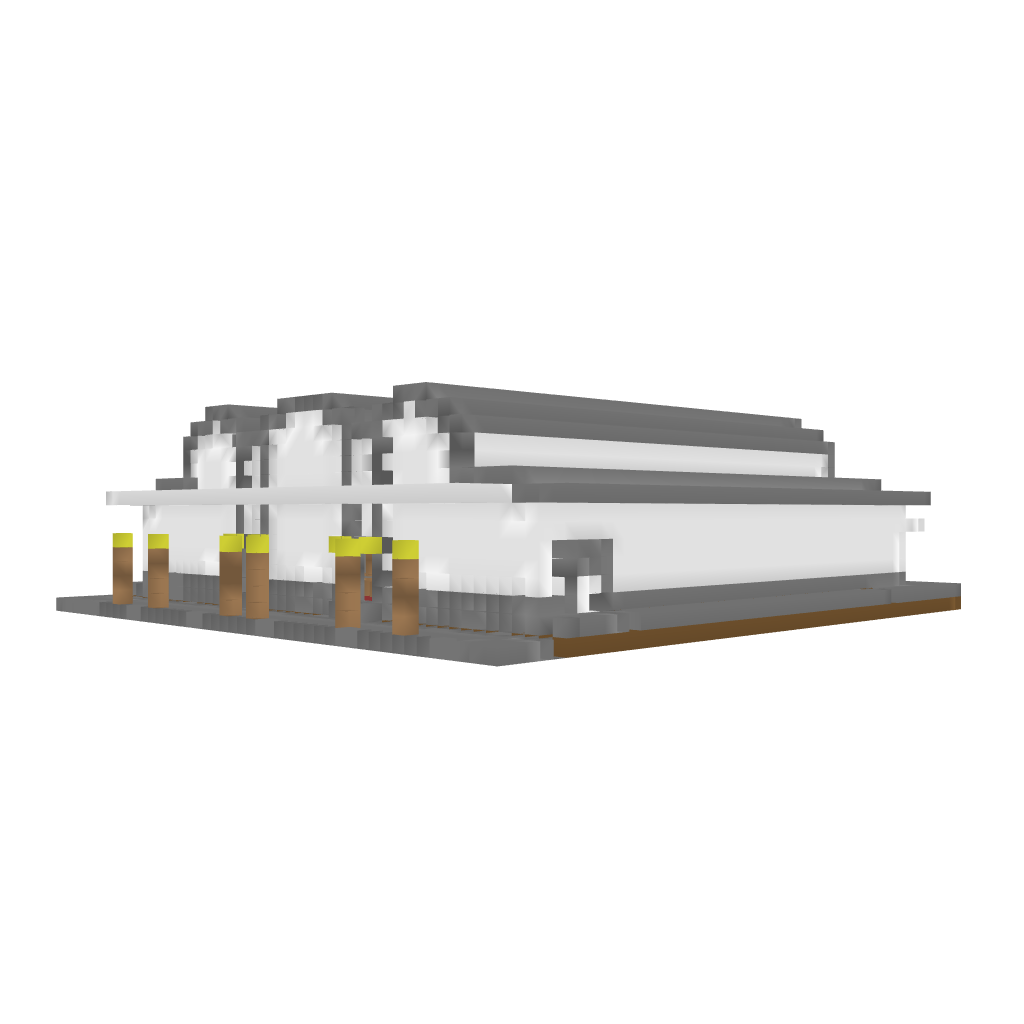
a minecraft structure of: theater bad low quality